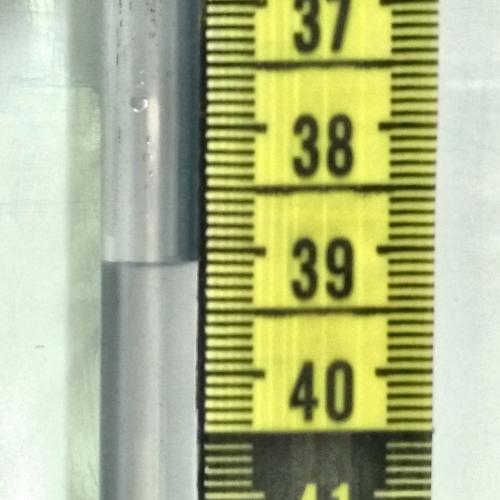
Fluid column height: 39.1 cm